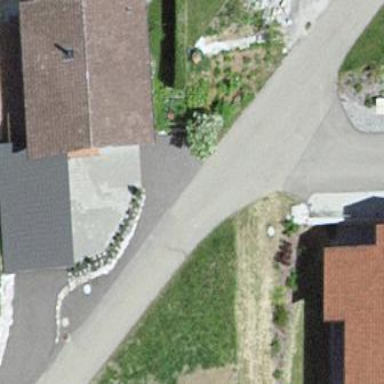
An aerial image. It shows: Simple house.